Field crop: maize
Growth stage: 2
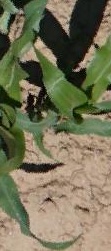
Species: maize